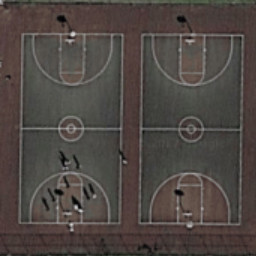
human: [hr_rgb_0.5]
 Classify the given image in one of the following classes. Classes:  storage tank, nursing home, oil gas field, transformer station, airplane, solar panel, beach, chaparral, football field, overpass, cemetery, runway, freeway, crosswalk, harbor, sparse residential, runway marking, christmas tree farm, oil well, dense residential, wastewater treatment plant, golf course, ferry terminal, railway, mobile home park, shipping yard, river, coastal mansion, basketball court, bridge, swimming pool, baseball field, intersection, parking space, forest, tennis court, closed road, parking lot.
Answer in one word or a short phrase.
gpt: basketball court